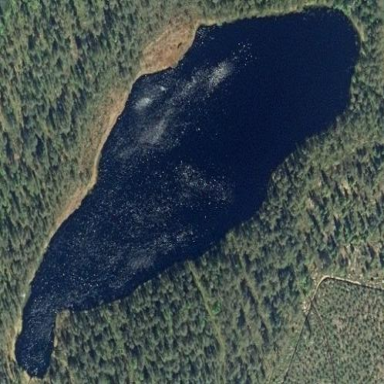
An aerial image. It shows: Beautiful lake surrounded by nature.